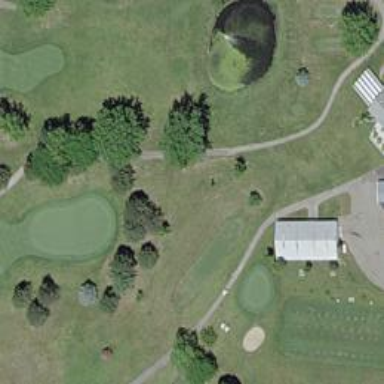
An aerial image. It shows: Service road used as golf cart path.